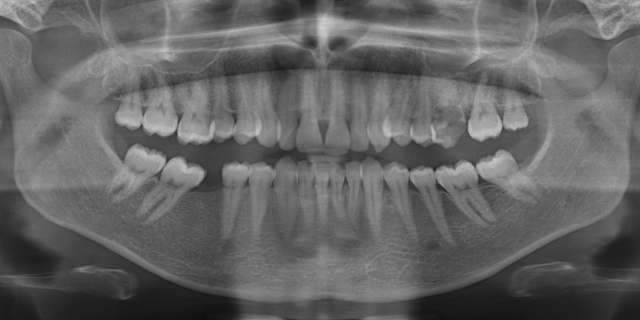
adult